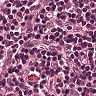
Metastatic tissue present: no